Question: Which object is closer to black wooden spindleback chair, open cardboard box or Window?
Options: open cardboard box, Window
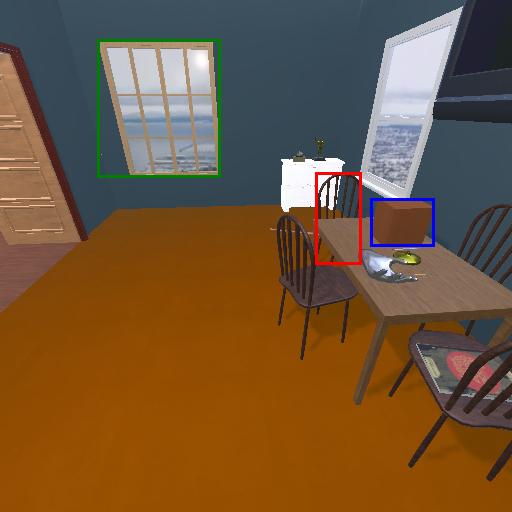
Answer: open cardboard box